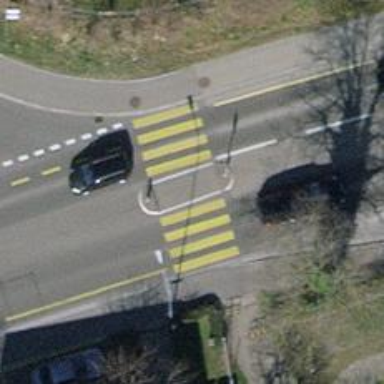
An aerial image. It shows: Uncontrolled zebra crossing with pedestrian island.